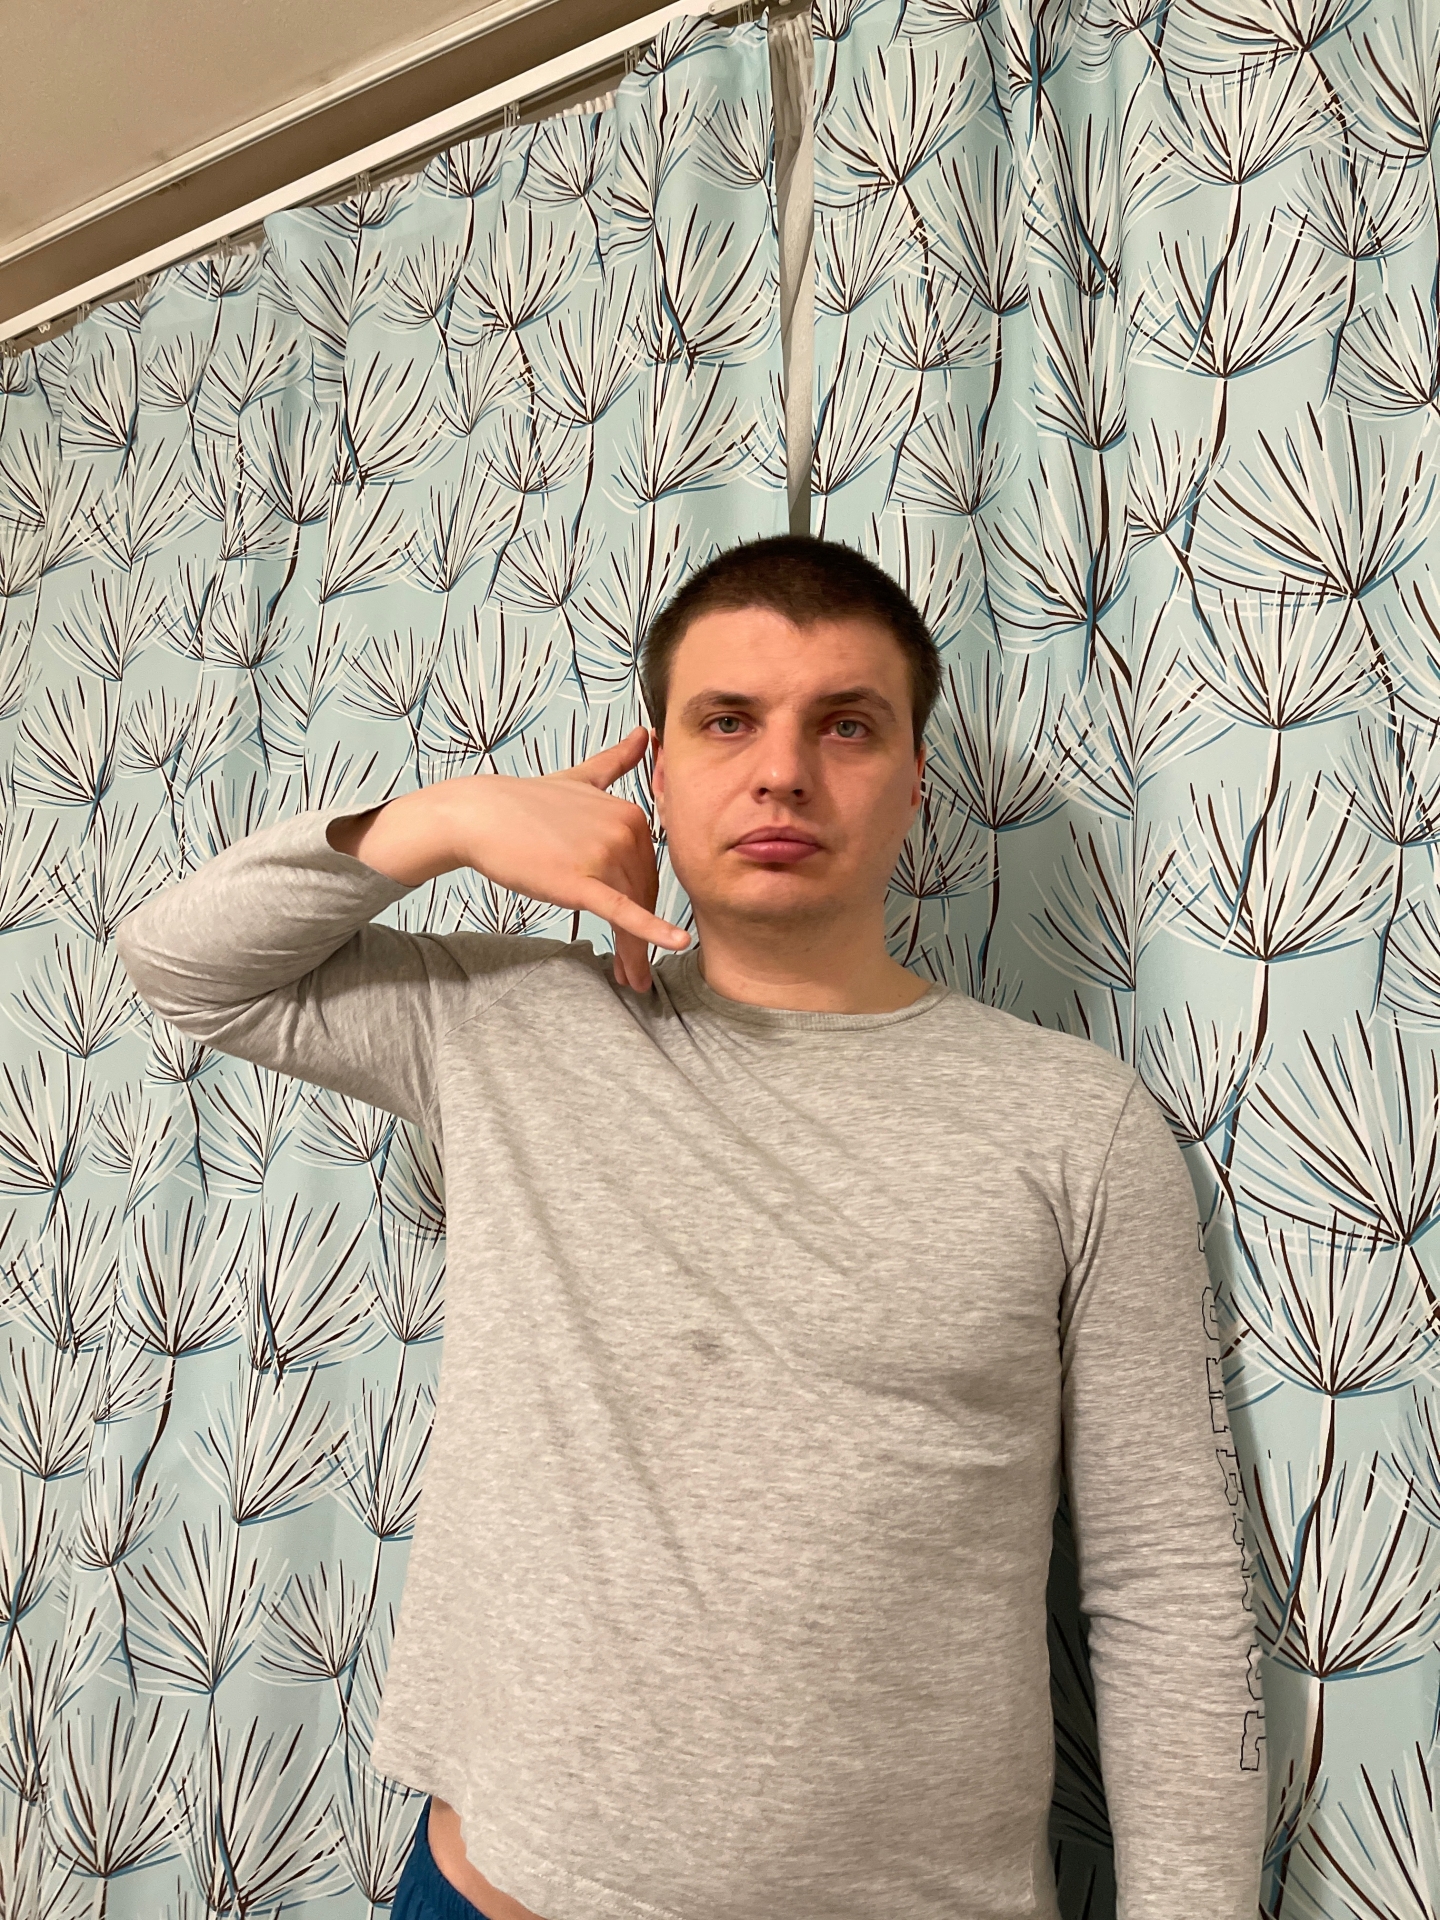
Label: clear